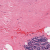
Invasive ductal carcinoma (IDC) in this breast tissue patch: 0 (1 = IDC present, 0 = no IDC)